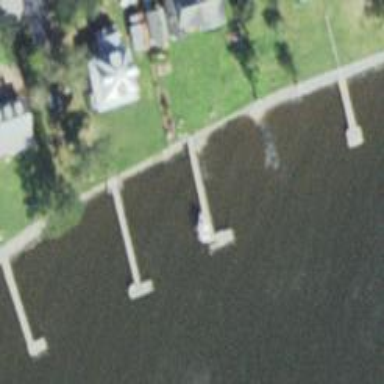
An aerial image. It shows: Man-made pier.